Field crop: maize
Growth stage: 1
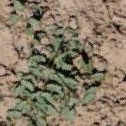
Species: convolvulus